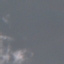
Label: SeaLake